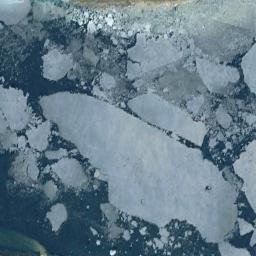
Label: sea_ice